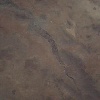
Label: land